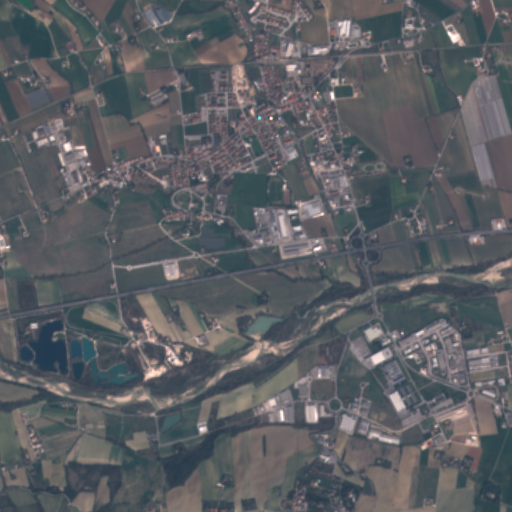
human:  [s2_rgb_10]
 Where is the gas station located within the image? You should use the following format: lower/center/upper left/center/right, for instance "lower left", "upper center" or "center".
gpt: The gas station is located in the center right of the image.
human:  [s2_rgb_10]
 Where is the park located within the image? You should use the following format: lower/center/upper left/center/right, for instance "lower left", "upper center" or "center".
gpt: The park is located in the upper center of the image.
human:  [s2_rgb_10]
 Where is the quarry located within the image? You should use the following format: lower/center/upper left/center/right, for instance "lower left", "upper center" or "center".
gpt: The quarry is located in the lower left of the image.
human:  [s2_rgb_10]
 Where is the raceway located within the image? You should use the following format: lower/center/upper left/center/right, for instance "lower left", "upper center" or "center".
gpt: The raceway is located in the upper left of the image.
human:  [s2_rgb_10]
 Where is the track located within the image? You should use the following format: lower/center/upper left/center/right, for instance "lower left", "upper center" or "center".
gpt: The track is located in the upper center of the image.
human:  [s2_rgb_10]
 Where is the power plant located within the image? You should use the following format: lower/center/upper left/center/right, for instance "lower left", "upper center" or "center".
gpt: There is no power plant in the image.